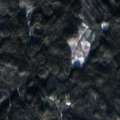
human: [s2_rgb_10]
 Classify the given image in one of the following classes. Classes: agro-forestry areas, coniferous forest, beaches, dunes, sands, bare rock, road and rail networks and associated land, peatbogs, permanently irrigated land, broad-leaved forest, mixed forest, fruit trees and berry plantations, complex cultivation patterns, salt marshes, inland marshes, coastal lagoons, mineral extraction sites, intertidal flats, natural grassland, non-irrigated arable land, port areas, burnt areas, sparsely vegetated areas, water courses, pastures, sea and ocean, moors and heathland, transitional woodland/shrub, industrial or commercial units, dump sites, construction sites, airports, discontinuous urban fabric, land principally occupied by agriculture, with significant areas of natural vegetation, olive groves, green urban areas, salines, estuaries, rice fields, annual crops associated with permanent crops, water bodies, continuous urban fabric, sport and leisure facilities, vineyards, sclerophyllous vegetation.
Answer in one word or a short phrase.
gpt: coniferous forest, mixed forest